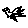
Label: bird